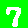
Digit: 7